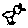
Label: bird